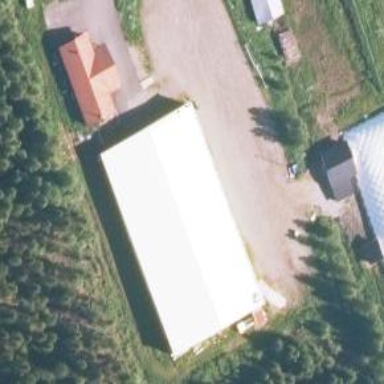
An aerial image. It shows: Ice skating sports center on leisure land.